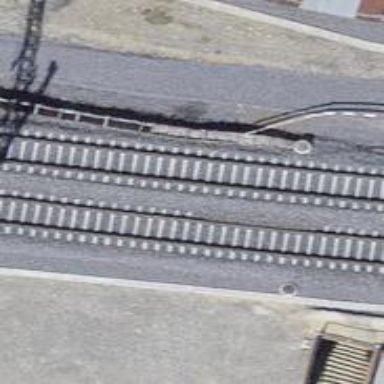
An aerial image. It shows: Single railway track with electrified contact line.